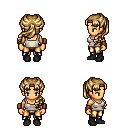
a pixel art fantasy rpg character, female body template, human, tanned skin, white pirate shirt, gold greaves, blonde princess hairstyle, leather bracers, black shoes, four views (front, back, left, right), 2x2 character sprite sheet, small pixel art, hard edges, no anti-aliasing